Interaction volume radius: 10 \u00c5
Interaction volume height: 10 \u00c5
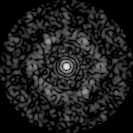
Disorder parameter: 0.7092